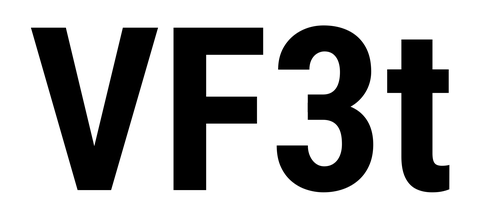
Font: Roboto_Condensed_Bold